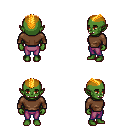
a pixel art fantasy rpg character, female body template, orc, green skin, brown long-sleeve shirt, magenta pants, light blonde short mohawk hairstyle, four views (front, back, left, right), 2x2 character sprite sheet, small pixel art, hard edges, no anti-aliasing